Question: I have problem with my GUI and Threads.
The GUI contains DataGrid. Every X time the program do some query and getting a list of items that I want to fill into the DataGrid.
So far so good:
'''
private void loadTaskList() //Call every X time
{
List<myObject> myList = myquery();
this.Dispatcher.Invoke((Action)(() =>
{
TaskListTable.Items.Clear(); //Clear the DataGrid
foreach (myObject O in myList) //Add the items from the new query.
{
TaskListTable.Items.Add(O);
}
}));
FindSelectionObject(); // <-- see next explanation.
}
'''
When the user click on one of the objects in the datagrid, the line color changed (it works fine), but when the program reload the table,The painted line disappears (Becuse I clear and add new objects).
To deal with it, I created the function FindSelectionObject():
'''
private void FindSelectionObject()
{
this.Dispatcher.Invoke((Action)(() =>
{
this.SelectedIndex = TaskListTable.Items.IndexOf((myObject)lastSelectionObject); //find index of the new object that equels to the last selection object.
var row = TaskListTable.ItemContainerGenerator.ContainerFromIndex(SelectedIndex) as DataGridRow; //get the row with the index
row.Background = Brushes.LightGoldenrodYellow; //repaint
}));
}
'''
: Everything works fine, but sometimes when the program reloads, the line flashes per second and then highlighted back, and sometimes it's not painting it at all (untill the next reload).

I can't understand why this is happening. I think maybe the 'FindSelectionObject()' begins to run before the 'loadTaskList()' ends to invoke all and add the new objects into the datagrid.
But if so - Why? And how can I fix it?
In the bottom line, I want that after every reload the line re-paint immediately..
Thanks for any advice!
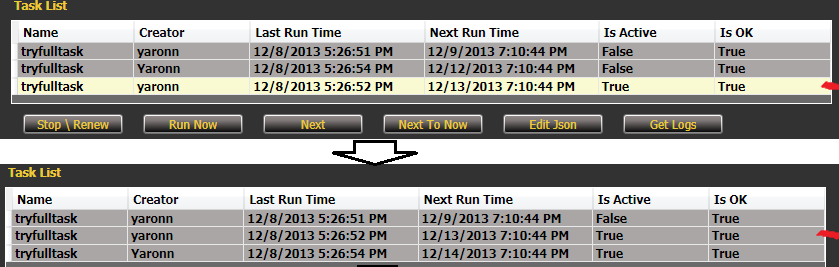
Answer: A few things to think about:
You should keep in mind that the 'DataGrid' uses virtualization, which means that each item in your items source does get its very own UI element. The UI elements are created to fill the visible area, and then re-used depending on which data-source item is currently bound to each one (this changes when you scroll for instance or change the items source). This may cause you problems in the future if you use your current approach, so keep this in mind.
The other thing is that the 'DataGrid' may require more "cycles" of the layout process in order to update its UI. You may simply be calling 'FindSelectionObject' prematurely. You have queued 'FindSelectionObject' right after the invocation in 'loadTaskList'. If the 'DataGrid' needs to perform some actions which are queued on the dispatcher after the items source has changed, these will execute after the invocation in 'FindSelectionObject'.
Try this instead:
'''
private void loadTaskList() //Call every X time
{
List<myObject> myList = myquery();
this.Dispatcher.Invoke((Action)(() =>
{
TaskListTable.Items.Clear(); //Clear the DataGrid
foreach (myObject O in myList) //Add the items from the new query.
{
TaskListTable.Items.Add(O);
}
// The items of the grid have changed, NOW we QUEUE the FindSelectionObject
// operation on the dispatcher.
FindSelectionObject(); // <-- (( MOVE IT HERE )) !!
}));
}
'''
EDIT: OK, so if this fails then maybe this will cover the case in which the above solution fails: subscribe to the 'LoadingRow' event of 'DataGrid' and set the appropriate background color if the row is the selected one. So in the cases when new rows are created this event will be called (due to virtualization it is not called per item in items source, but per actual row UI element). In the event args you will have access to the created 'DataGridRow' instance.